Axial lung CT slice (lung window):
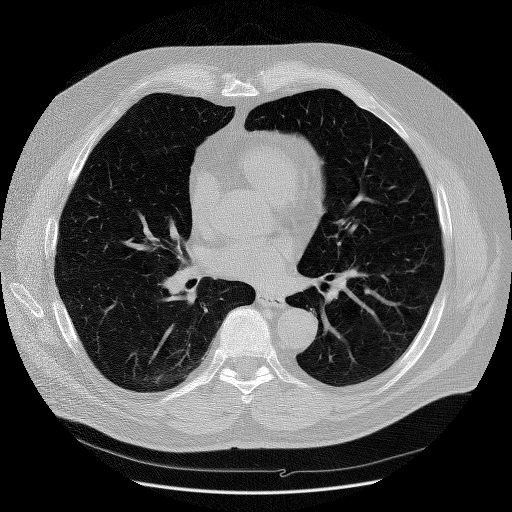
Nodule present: no